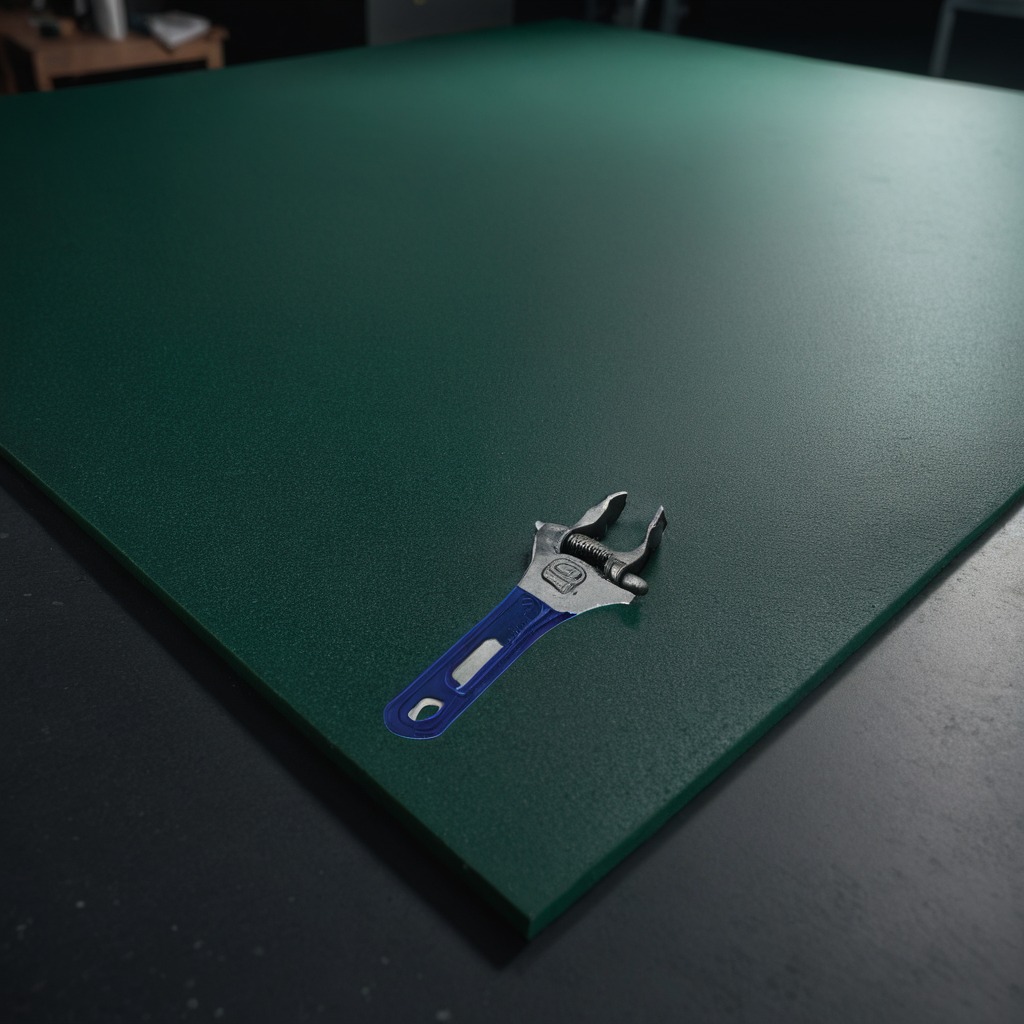
An wrench lies on a clean granite tabletop covered with a green rubber mat inside a workshop at night dim ambient light soft shadows worn but beneath the mat.